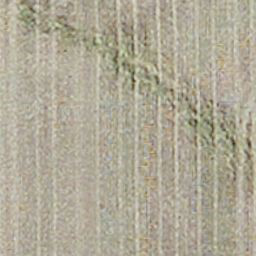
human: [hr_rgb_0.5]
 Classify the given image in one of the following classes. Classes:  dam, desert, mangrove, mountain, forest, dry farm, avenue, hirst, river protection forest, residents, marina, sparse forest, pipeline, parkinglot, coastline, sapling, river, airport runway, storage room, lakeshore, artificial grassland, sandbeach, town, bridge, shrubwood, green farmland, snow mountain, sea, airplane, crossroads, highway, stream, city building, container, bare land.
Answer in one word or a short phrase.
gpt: dry farm